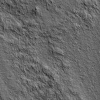
Atmospheric dust classification: not_dusty